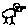
Label: bird